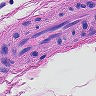
Metastatic tissue present: no